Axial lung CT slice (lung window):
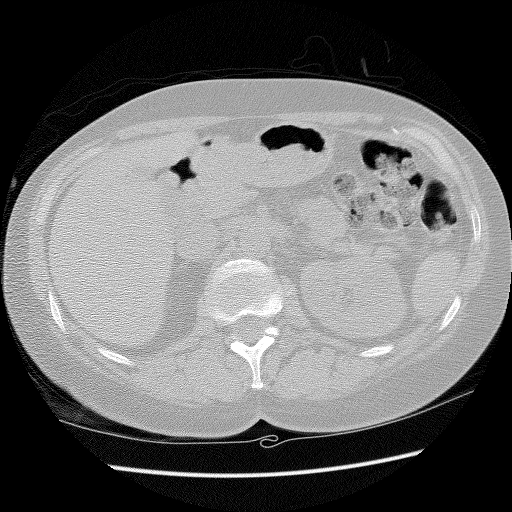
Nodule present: no